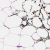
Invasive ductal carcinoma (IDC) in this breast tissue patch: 0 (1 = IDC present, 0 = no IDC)